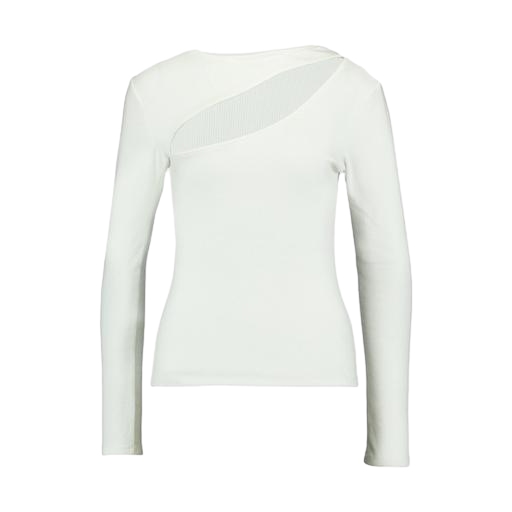
white long-sleeve one-shoulder top, long-sleeve top, high-neck ribbed-jersey t-shirt, white background